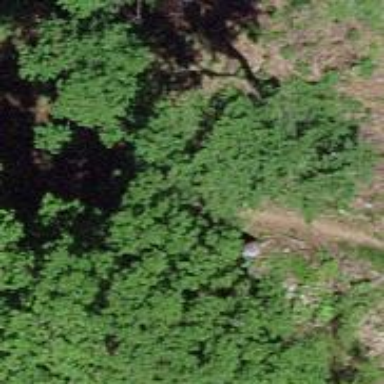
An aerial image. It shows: Path.